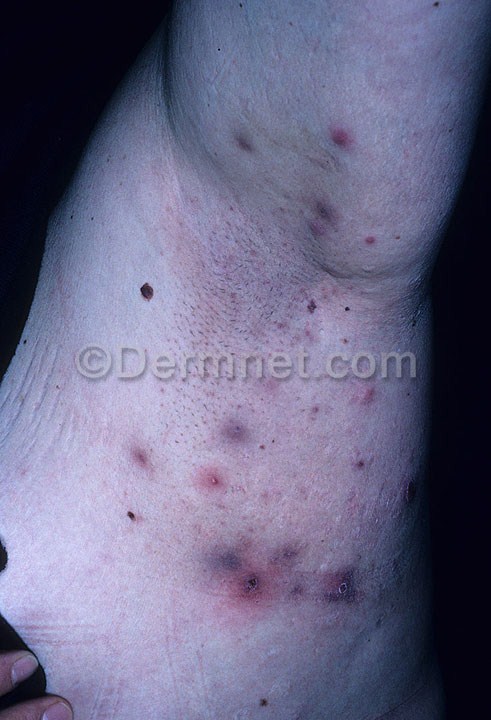
Disease: Acne and Rosacea Photos